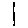
Label: line